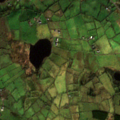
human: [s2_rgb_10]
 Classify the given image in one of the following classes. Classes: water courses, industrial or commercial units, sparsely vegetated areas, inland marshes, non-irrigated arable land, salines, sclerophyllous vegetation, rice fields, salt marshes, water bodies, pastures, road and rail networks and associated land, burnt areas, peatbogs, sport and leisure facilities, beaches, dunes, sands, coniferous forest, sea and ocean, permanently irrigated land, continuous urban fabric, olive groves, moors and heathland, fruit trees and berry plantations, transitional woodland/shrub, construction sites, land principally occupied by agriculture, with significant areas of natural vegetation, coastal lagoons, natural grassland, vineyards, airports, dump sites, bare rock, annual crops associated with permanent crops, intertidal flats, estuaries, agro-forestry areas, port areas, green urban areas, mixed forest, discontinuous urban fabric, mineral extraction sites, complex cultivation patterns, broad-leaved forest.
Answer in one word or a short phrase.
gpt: pastures, land principally occupied by agriculture, with significant areas of natural vegetation